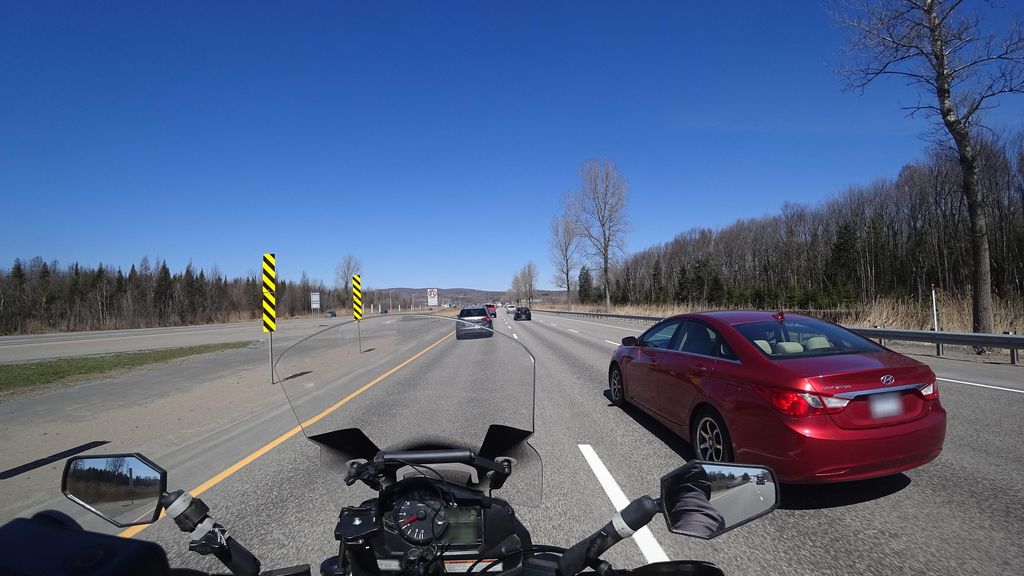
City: quebec_city